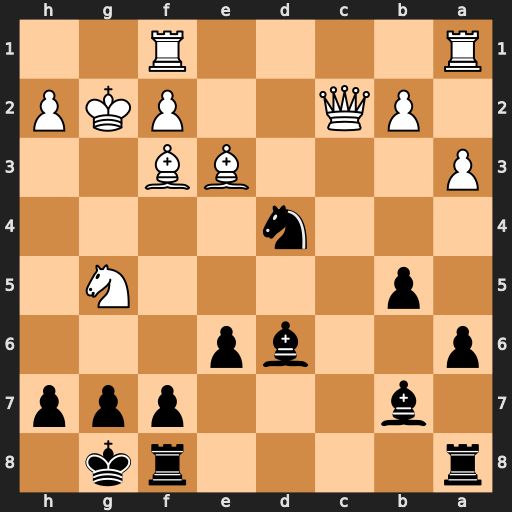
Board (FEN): r4rk1/1b3ppp/p2bp3/1p4N1/3n4/P3BB2/1PQ2PKP/R4R2
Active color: b
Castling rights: -
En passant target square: -
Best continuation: Bxf3+ Nxf3 Nxc2